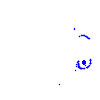
Particle: proton